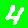
Digit: 4